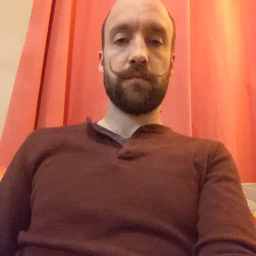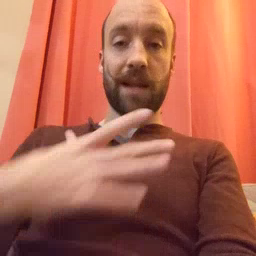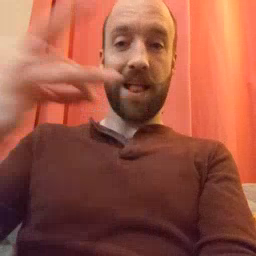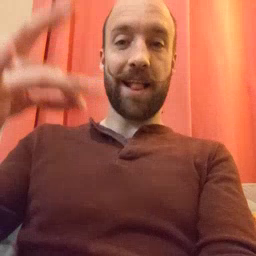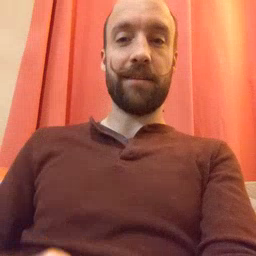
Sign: like